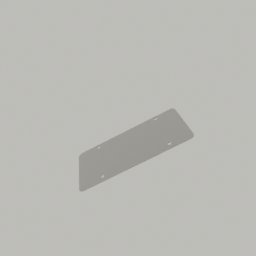
Label: mechanical